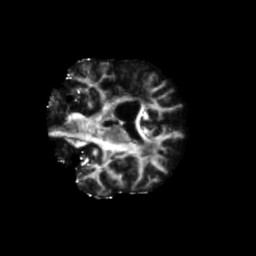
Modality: FA
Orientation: coronal
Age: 69
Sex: female
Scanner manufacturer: siemens
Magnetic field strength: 3 T
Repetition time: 5.47 s
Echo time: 0.0854 s